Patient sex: M
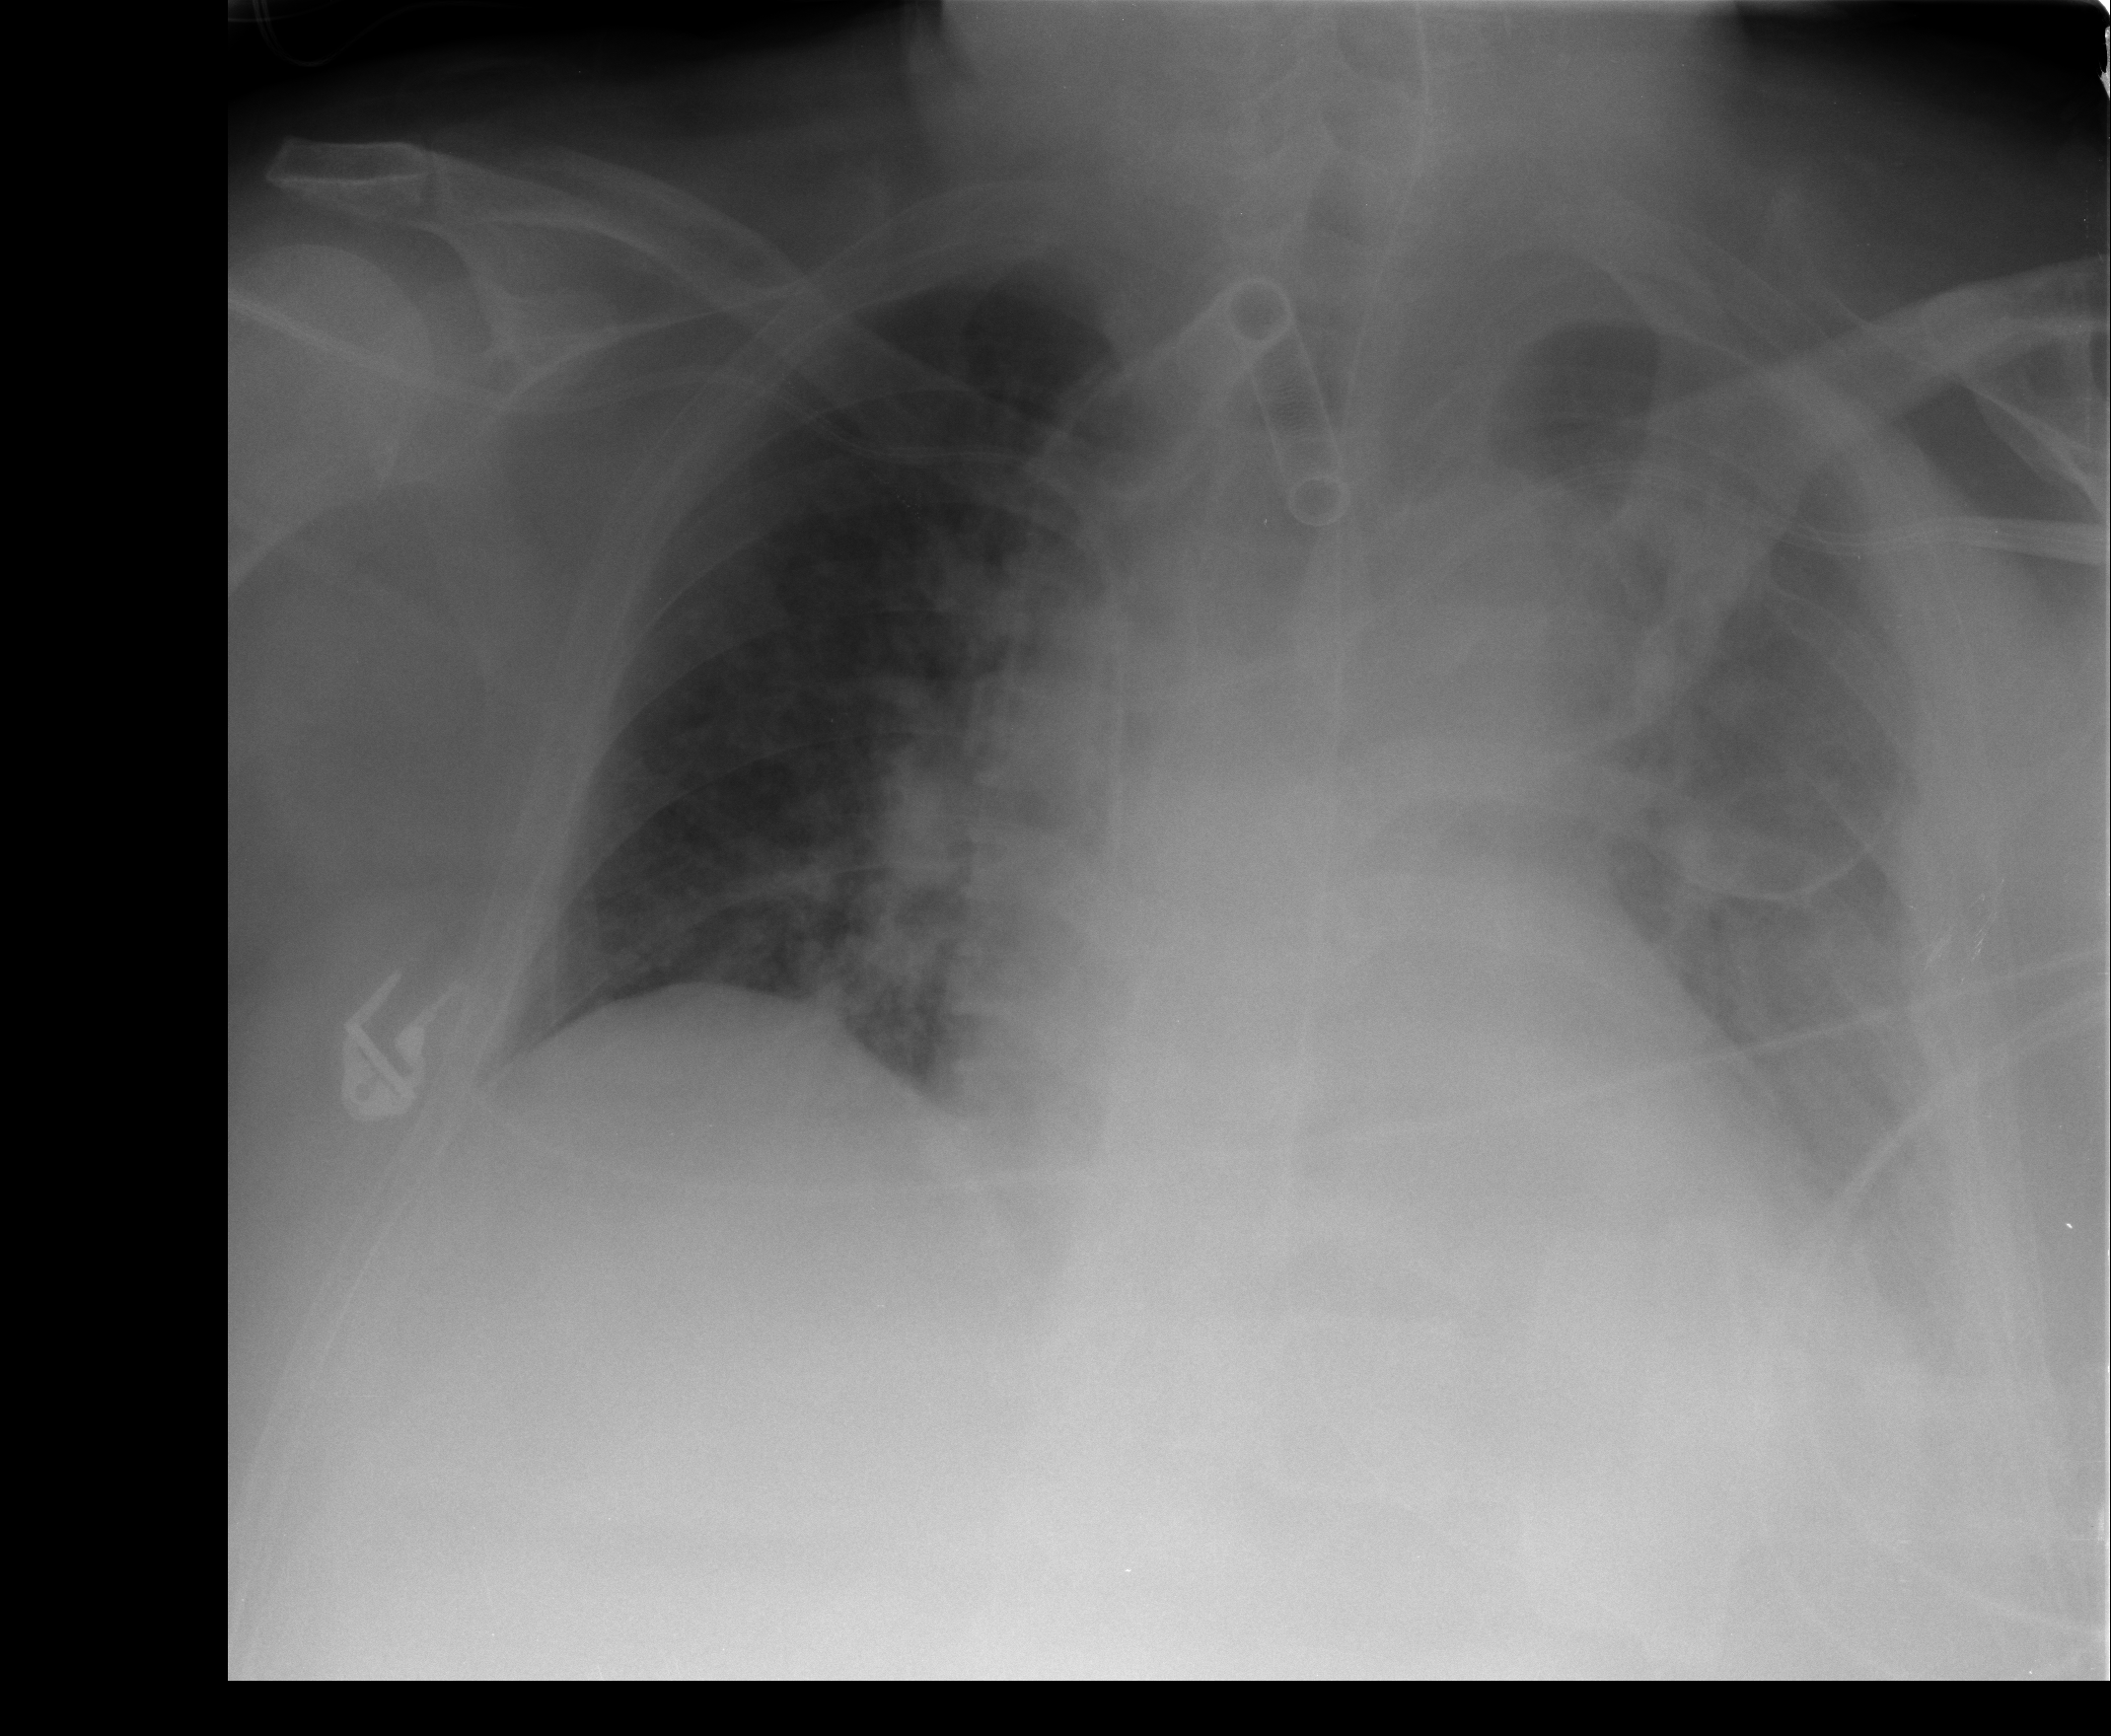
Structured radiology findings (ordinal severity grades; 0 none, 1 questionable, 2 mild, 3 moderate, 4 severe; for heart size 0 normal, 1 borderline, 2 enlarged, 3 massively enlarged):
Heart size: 2
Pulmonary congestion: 2
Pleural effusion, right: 0
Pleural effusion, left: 3
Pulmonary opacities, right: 1
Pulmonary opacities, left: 1
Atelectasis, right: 0
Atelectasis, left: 0